Question: With WiX, I want to distribute a C# program that uses SQLite.
<URL>, so I use it:

In Wix, I create the and folders and put the right DLL in each:
'''
<Directory Id='x86' Name='x86'>
<Component Id='x86' Guid='...'>
<CreateFolder />
<File Id='f86' Name='SQLite.Interop.dll' Source='x86\SQLite.Interop.dll' />
</Component>
</Directory>
<Directory Id='x64' Name='x64'>
<Component Id='x64' Guid='...'>
<CreateFolder />
<File Id='f64' Name='SQLite.Interop.dll' Source='x64\SQLite.Interop.dll' />
</Component>
</Directory>
'''
WiX says 'error LGHT0204 : ICE99: The directory name: x64 is the same as one of the MSI Public Properties and can cause unforeseen side effects.'
---
Tip: If I remove the two directories from the WiX script, and then copy them manually to the place where the program is installed, then it works. It sounds dumb, but maybe the solution is to create x86_ and x64_ directories in the WiX script, and rename them at first execution of the program?
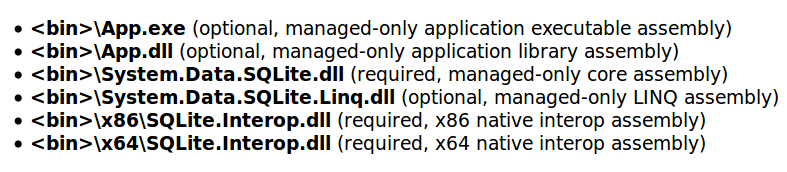
Answer: There is no issue with SQLite. You are using x64 as the Directory ID. This is the issue here. <URL> throws error if you use any Windows reserved property as Directory ID like .
You have to Change the x64 directory ID. It will fix this issue.
'''
<Directory Id='DIR_x64' Name='x64'>
'''